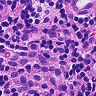
Metastatic tissue present: no